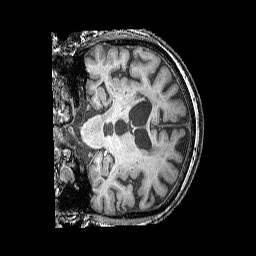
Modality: T1w
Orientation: coronal
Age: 77
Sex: male
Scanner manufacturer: siemens
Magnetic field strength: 3 T
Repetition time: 2.25 s
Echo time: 0.00415 s